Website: apple
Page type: billing-address
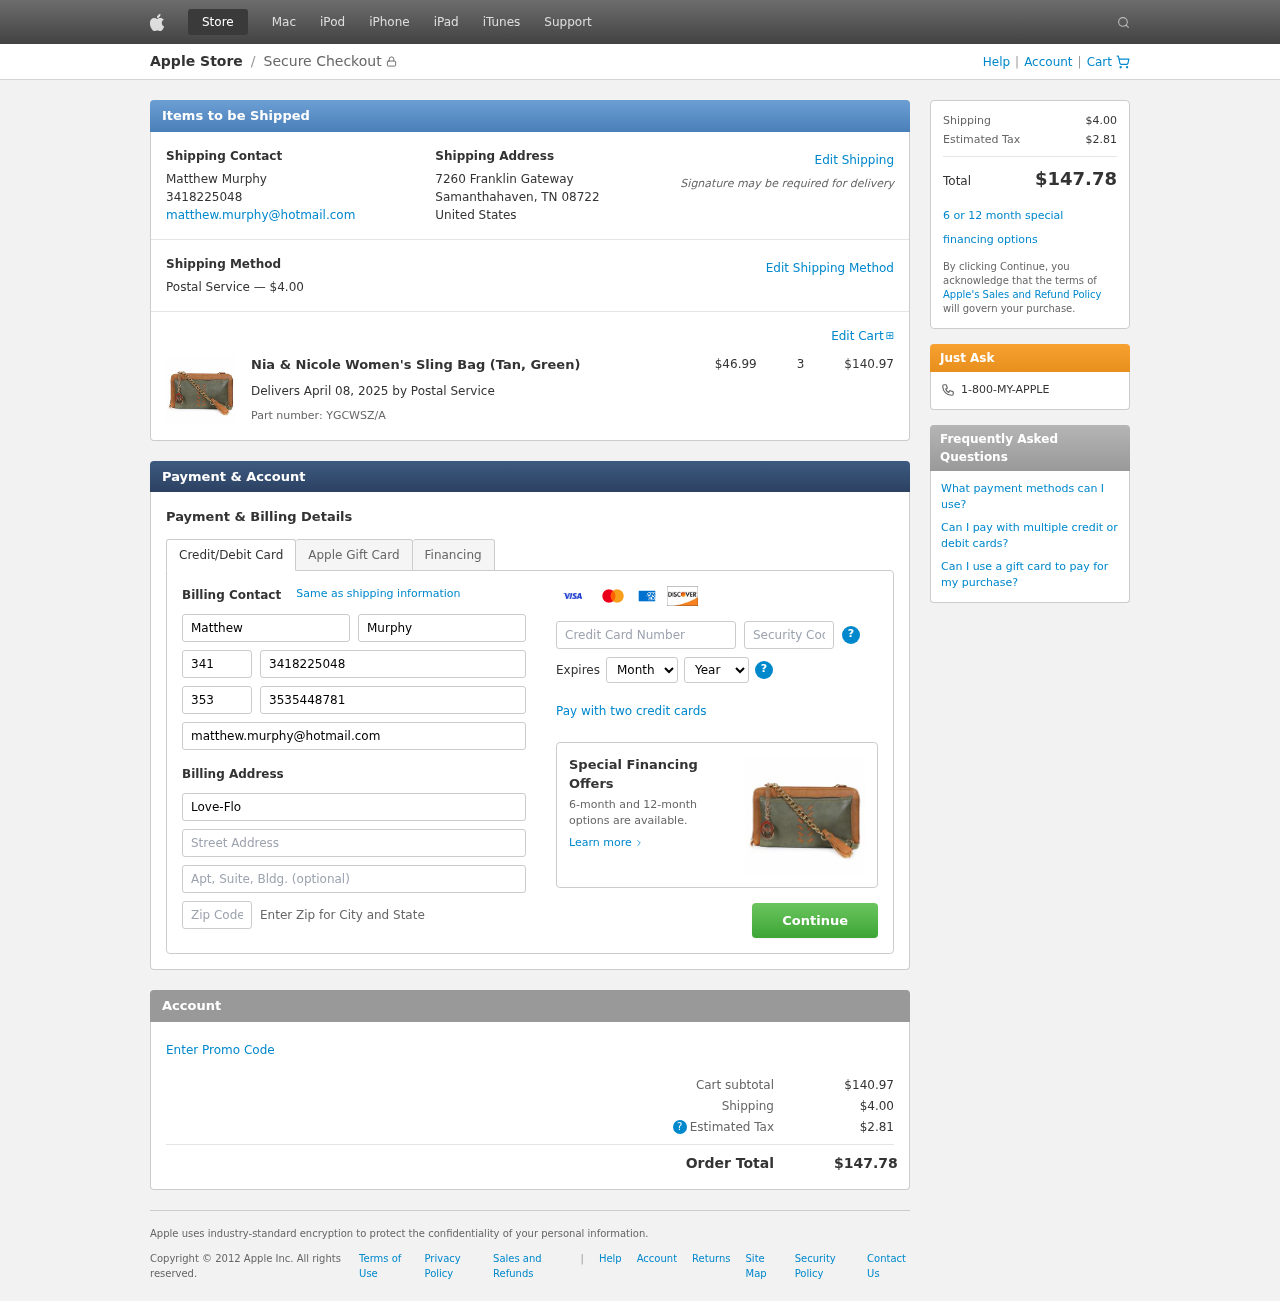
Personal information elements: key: PII_CARD_CVV
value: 483
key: PII_CARD_EXPIRY_MONTH
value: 04
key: PII_CARD_EXPIRY_YEAR
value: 30
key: PII_CARD_NUMBER
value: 6011 4183 2139 6408
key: PII_CITY_STATE_ZIP
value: Samanthahaven, TN 08722
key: PII_COMPANY
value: Love-Flores
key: PII_COUNTRY
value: United States
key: PII_EMAIL
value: matthew.murphy@hotmail.com
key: PII_FIRSTNAME
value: Matthew
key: PII_FULLNAME
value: Matthew Murphy
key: PII_LASTNAME
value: Murphy
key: PII_PHONE
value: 3418225048
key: PII_PHONE_ALT
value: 3535448781
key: PII_PHONE_ALT_AREA
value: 353
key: PII_PHONE_AREA
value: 341
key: PII_POSTCODE2
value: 45605
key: PII_STREET
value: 7260 Franklin Gateway
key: PII_STREET2
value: Suite 250
Product elements: key: PRODUCT1_NAME
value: Nia & Nicole Women's Sling Bag (Tan, Green)
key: PRODUCT1_PRICE
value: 46.99
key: PRODUCT1_QUANTITY
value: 3
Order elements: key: ORDER_SHIPPING_COST
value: $4.00
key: ORDER_SUBTOTAL
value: $140.97
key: ORDER_DELIVERY_DATE
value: April 08, 2025
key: ORDER_PART_NUMBER
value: YGCWSZ/A
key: ORDER_TAX
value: $2.81
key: ORDER_TOTAL
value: $147.78